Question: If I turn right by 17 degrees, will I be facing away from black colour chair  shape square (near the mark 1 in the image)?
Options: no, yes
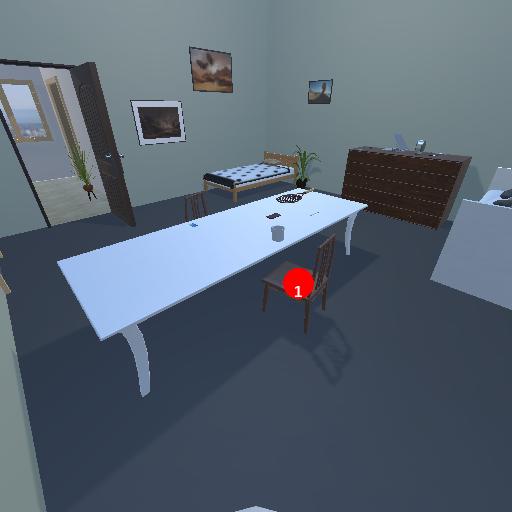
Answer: no